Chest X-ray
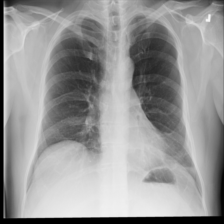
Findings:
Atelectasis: negative
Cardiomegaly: negative
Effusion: negative
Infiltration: negative
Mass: negative
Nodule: negative
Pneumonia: negative
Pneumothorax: negative
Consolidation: negative
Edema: negative
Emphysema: negative
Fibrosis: negative
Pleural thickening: negative
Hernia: negative